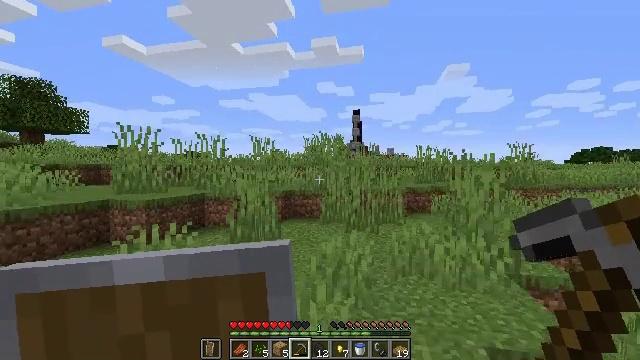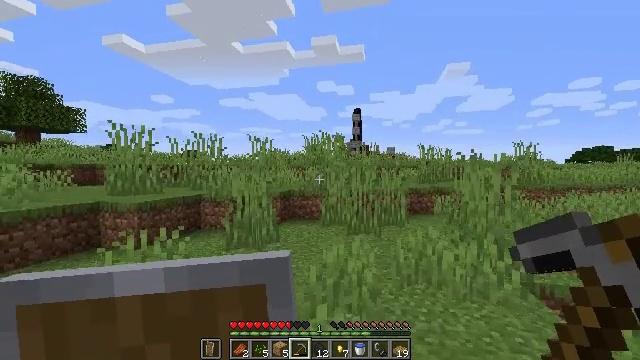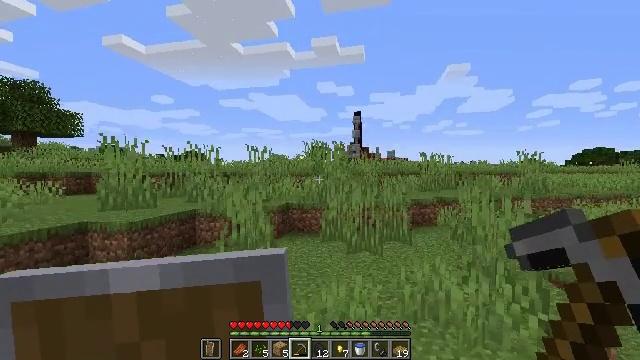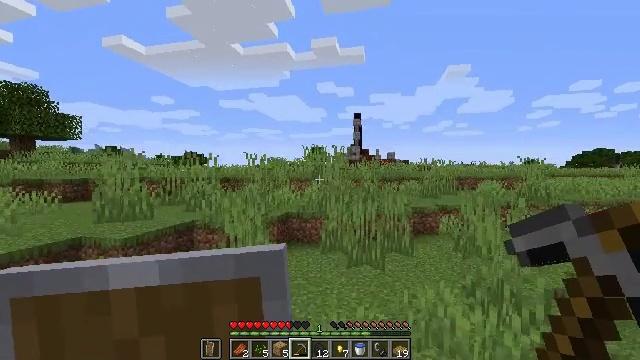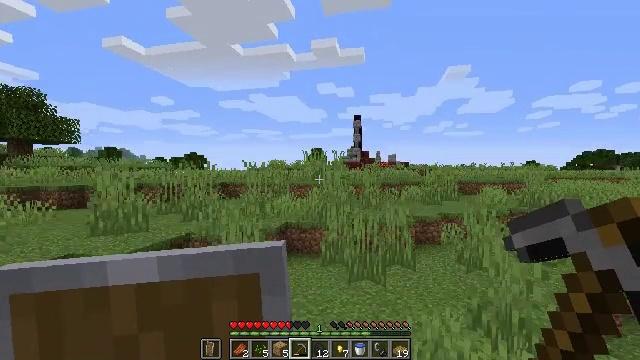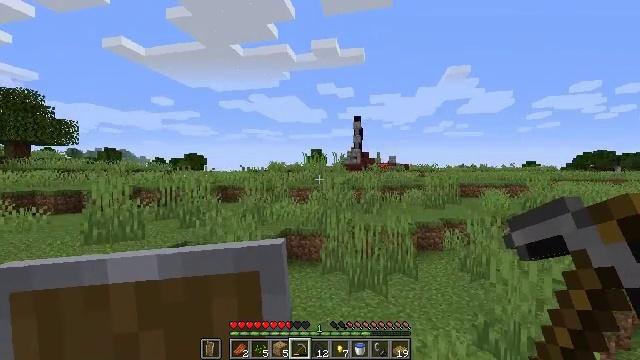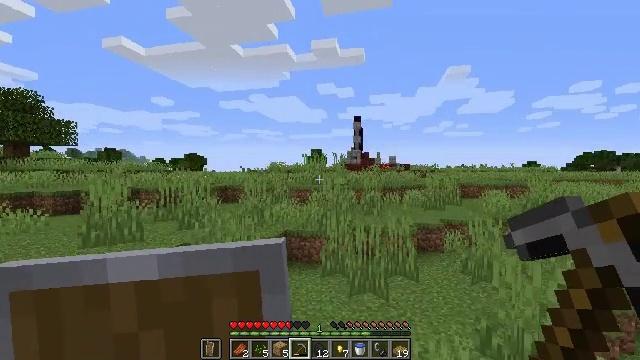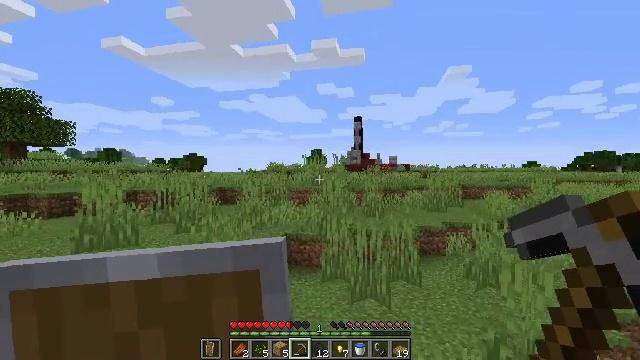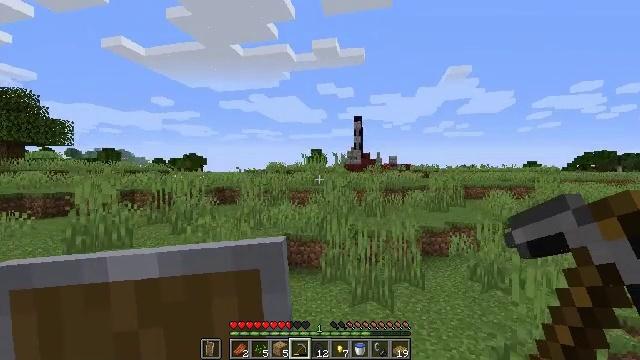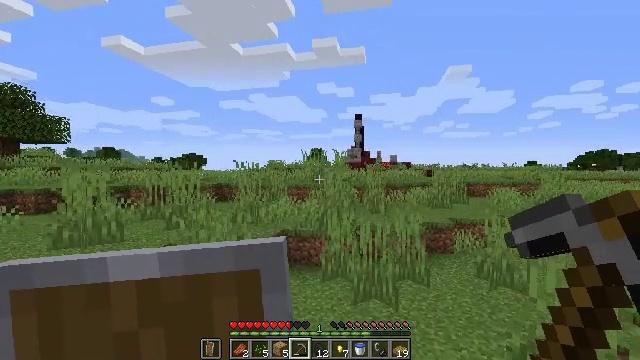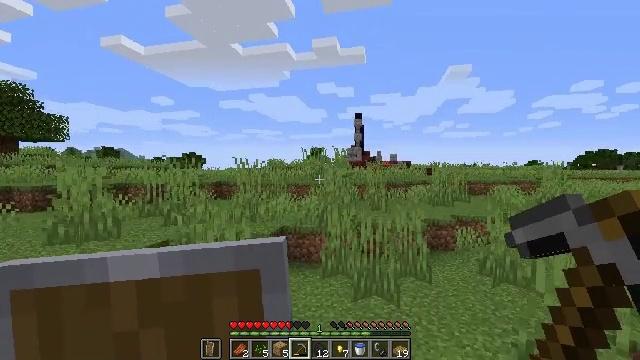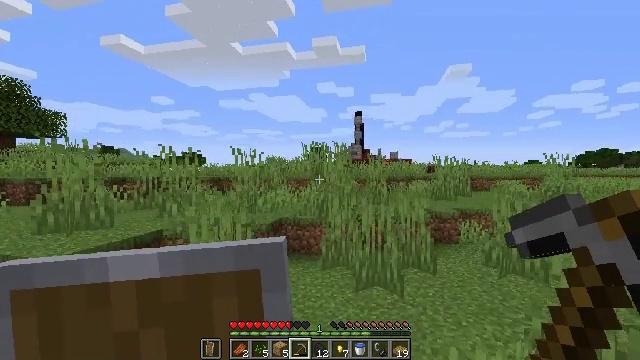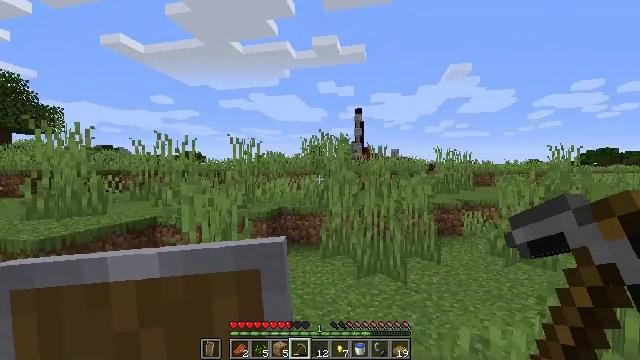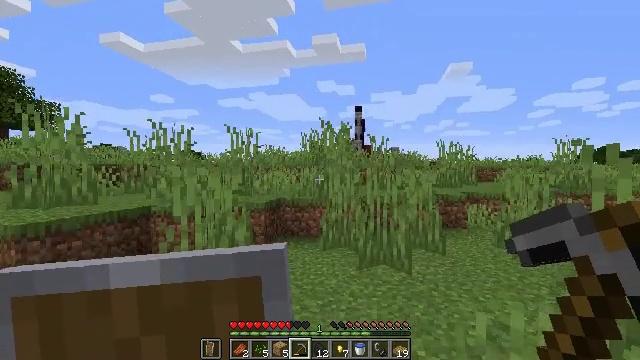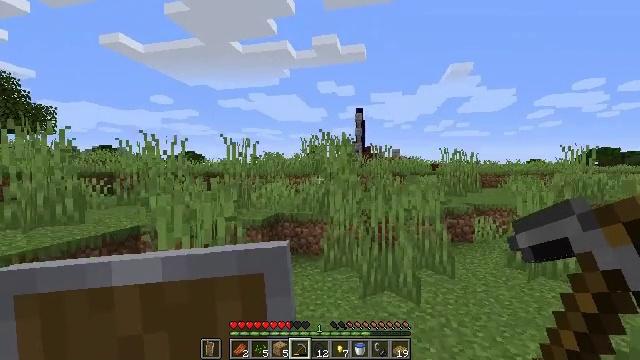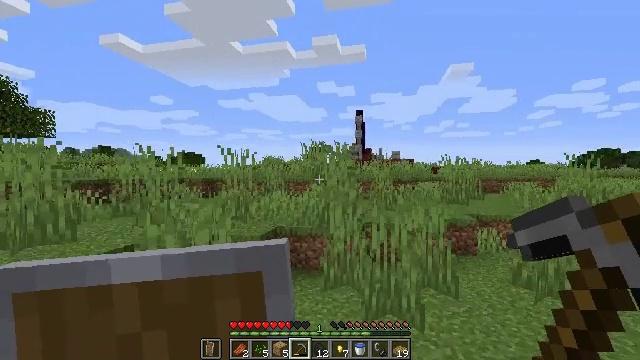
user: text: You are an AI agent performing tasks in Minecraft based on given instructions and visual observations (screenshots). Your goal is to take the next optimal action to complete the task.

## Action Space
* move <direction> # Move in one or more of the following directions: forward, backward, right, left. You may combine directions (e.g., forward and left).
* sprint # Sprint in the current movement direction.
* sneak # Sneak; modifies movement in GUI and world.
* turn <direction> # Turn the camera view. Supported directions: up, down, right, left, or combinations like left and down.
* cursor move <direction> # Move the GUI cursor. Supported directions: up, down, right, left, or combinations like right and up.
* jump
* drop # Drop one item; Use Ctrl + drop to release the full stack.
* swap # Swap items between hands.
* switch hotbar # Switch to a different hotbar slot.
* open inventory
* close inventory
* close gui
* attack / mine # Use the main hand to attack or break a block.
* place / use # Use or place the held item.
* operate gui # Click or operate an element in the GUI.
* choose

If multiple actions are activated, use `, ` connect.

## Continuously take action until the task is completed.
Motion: motion action
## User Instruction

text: Retrieve a magma block for building or traps.
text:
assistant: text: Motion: move forward, jump
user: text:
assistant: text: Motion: move forward, jump
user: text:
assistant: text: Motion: move forward, jump
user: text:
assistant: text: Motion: move forward, jump
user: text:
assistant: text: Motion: move forward, jump
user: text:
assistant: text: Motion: move forward, jump
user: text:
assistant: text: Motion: move forward, jump
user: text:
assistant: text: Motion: move forward, jump
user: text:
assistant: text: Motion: move forward, jump
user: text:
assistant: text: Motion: move forward, jump
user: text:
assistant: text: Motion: move forward, jump
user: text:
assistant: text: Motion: move forward, jump
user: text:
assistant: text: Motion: move forward, jump
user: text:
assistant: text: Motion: move forward, jump
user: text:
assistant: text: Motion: move forward, jump
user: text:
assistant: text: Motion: move forward, jump
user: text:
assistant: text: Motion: move forward, jump
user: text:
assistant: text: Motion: move forward, jump
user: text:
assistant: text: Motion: move forward, jump
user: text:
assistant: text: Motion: move forward, jump
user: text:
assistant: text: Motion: move forward, jump
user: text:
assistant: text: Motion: move forward, jump
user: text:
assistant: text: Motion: move forward, jump
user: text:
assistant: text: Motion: move forward, jump
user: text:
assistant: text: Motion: move forward, jump
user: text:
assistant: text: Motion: move forward, jump
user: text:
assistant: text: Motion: move forward, jump
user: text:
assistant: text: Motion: move forward, jump
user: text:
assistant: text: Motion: move forward, jump
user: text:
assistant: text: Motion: move forward, jump